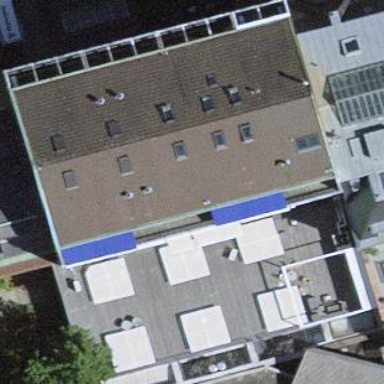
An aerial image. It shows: Office building.